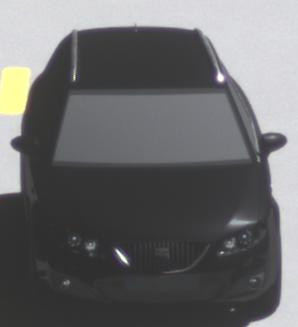
Make: SEAT
Model: Exeo ST 1.6
Detailed model: Exeo (3R) ST
Model produced from: 2010/05
Model produced until: 2010/08
Doors: 5
Color: black
Road condition: dry road
Daytime: midday
Contrast: high contrast